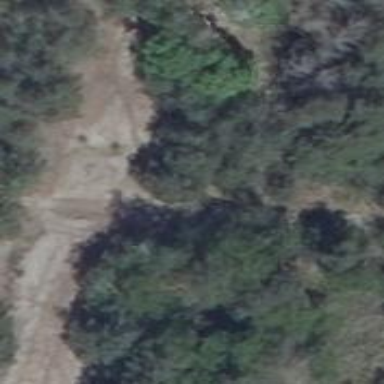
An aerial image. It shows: Dirt track road with grade 4 track type.